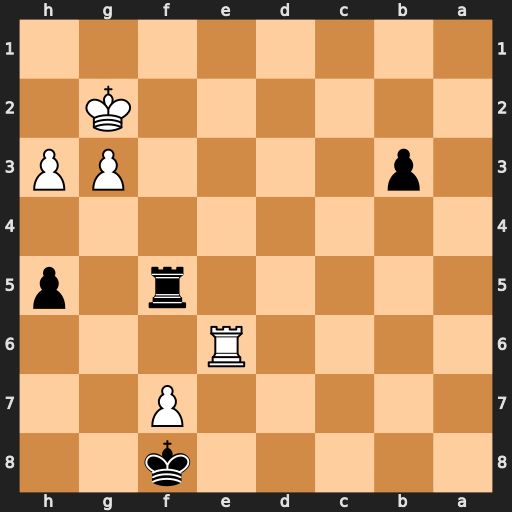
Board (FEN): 5k2/5P2/4R3/5r1p/8/1p4PP/6K1/8
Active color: b
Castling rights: -
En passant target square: -
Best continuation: Rb5 Re1 b2 Rb1 Rb3 Kf1 Kxf7